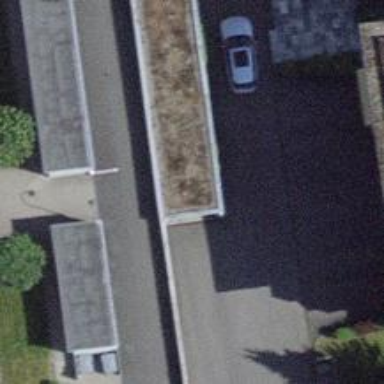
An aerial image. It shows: Parking entrance.